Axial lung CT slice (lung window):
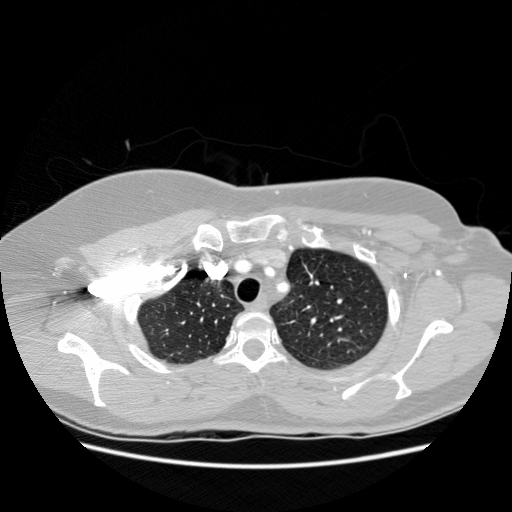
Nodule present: no